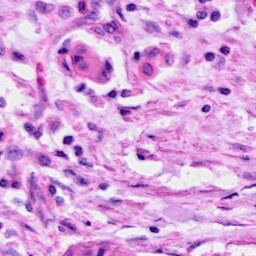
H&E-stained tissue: Cervix